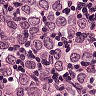
Metastatic tissue present: yes